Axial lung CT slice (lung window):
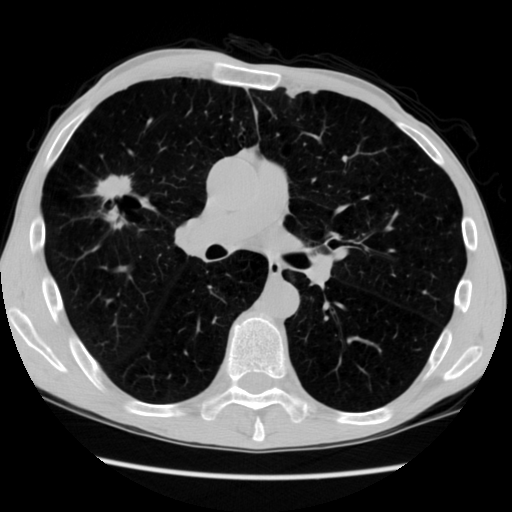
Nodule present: yes
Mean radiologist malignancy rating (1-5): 5